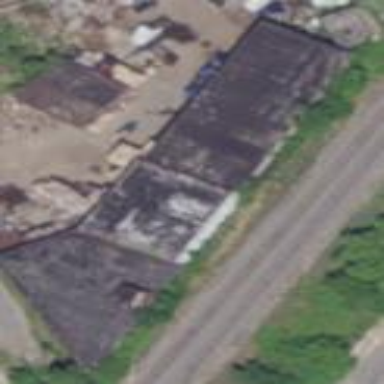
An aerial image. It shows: Industrial building.